Aerial crown-view tile of a tropical tree (Barro Colorado Island, Panama), acquired 20241216:
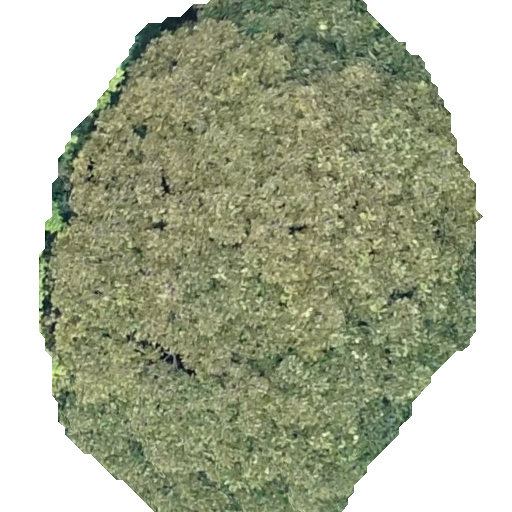
Species: Dipteryx oleifera
GBIF accepted scientific name: Dipteryx oleifera
Crown area: 270.42 m²